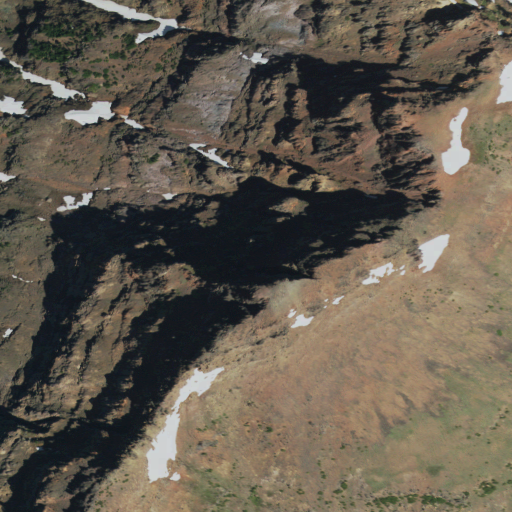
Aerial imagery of mountain in Wyoming named Pollux Peak containing shrub, grassland, evergreen forest, and barren land